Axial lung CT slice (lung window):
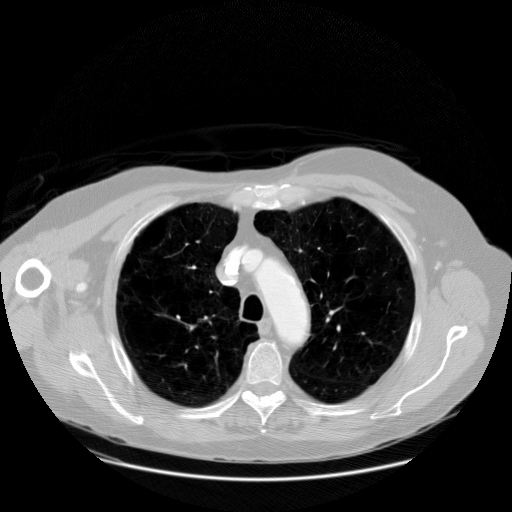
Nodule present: no